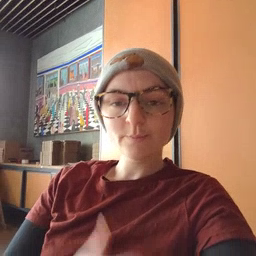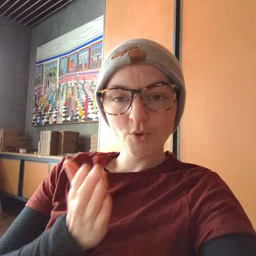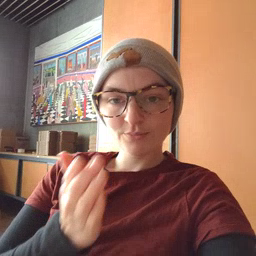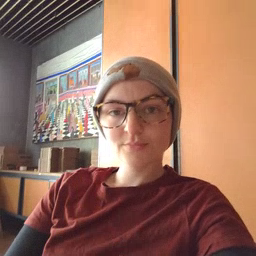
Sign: boat